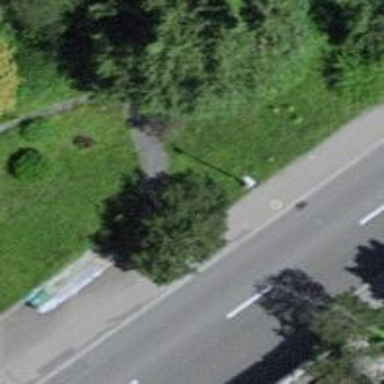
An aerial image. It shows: Bus stop with platform for public transport.